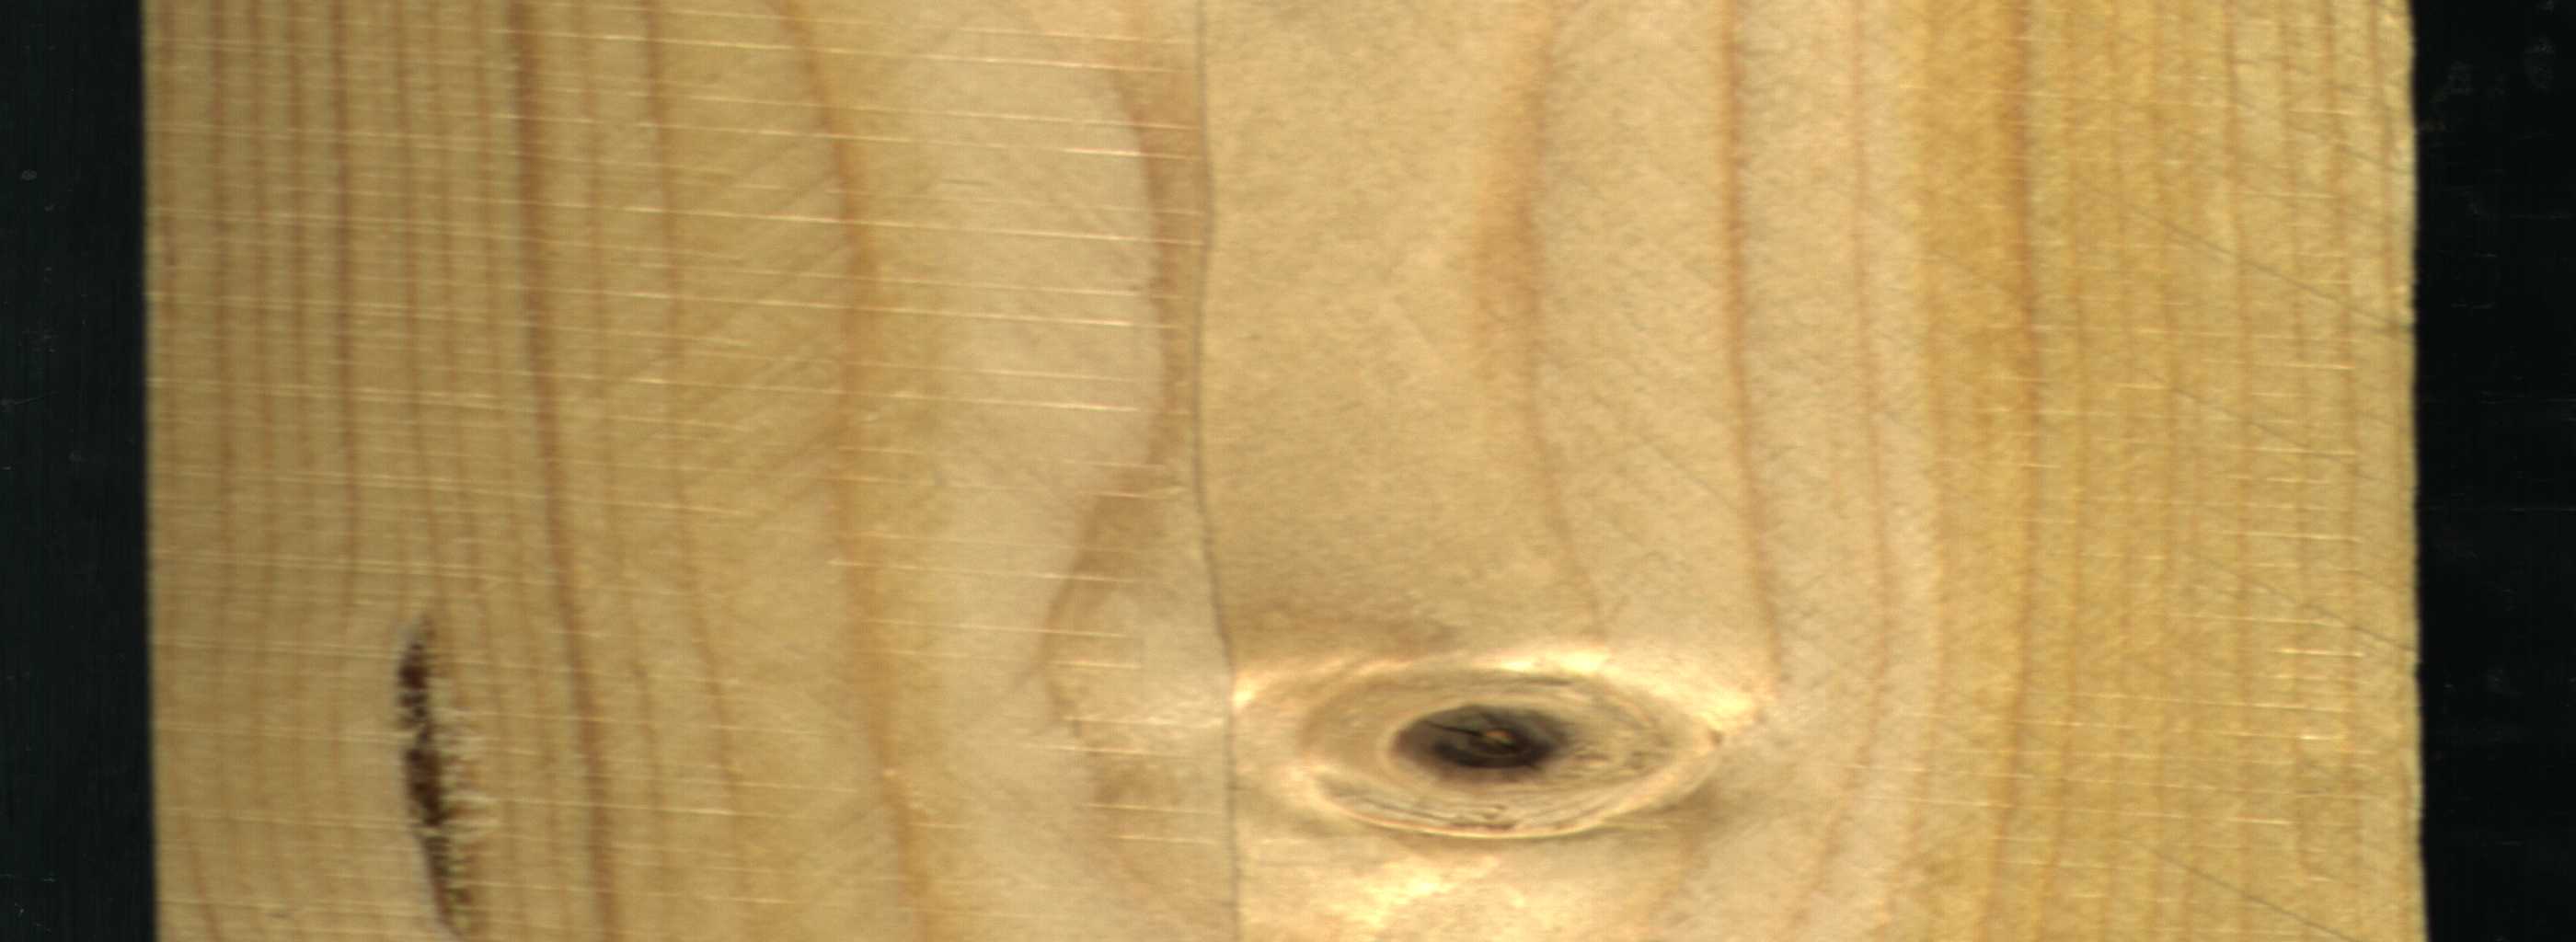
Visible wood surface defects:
resin
Dead_Knot